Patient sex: M
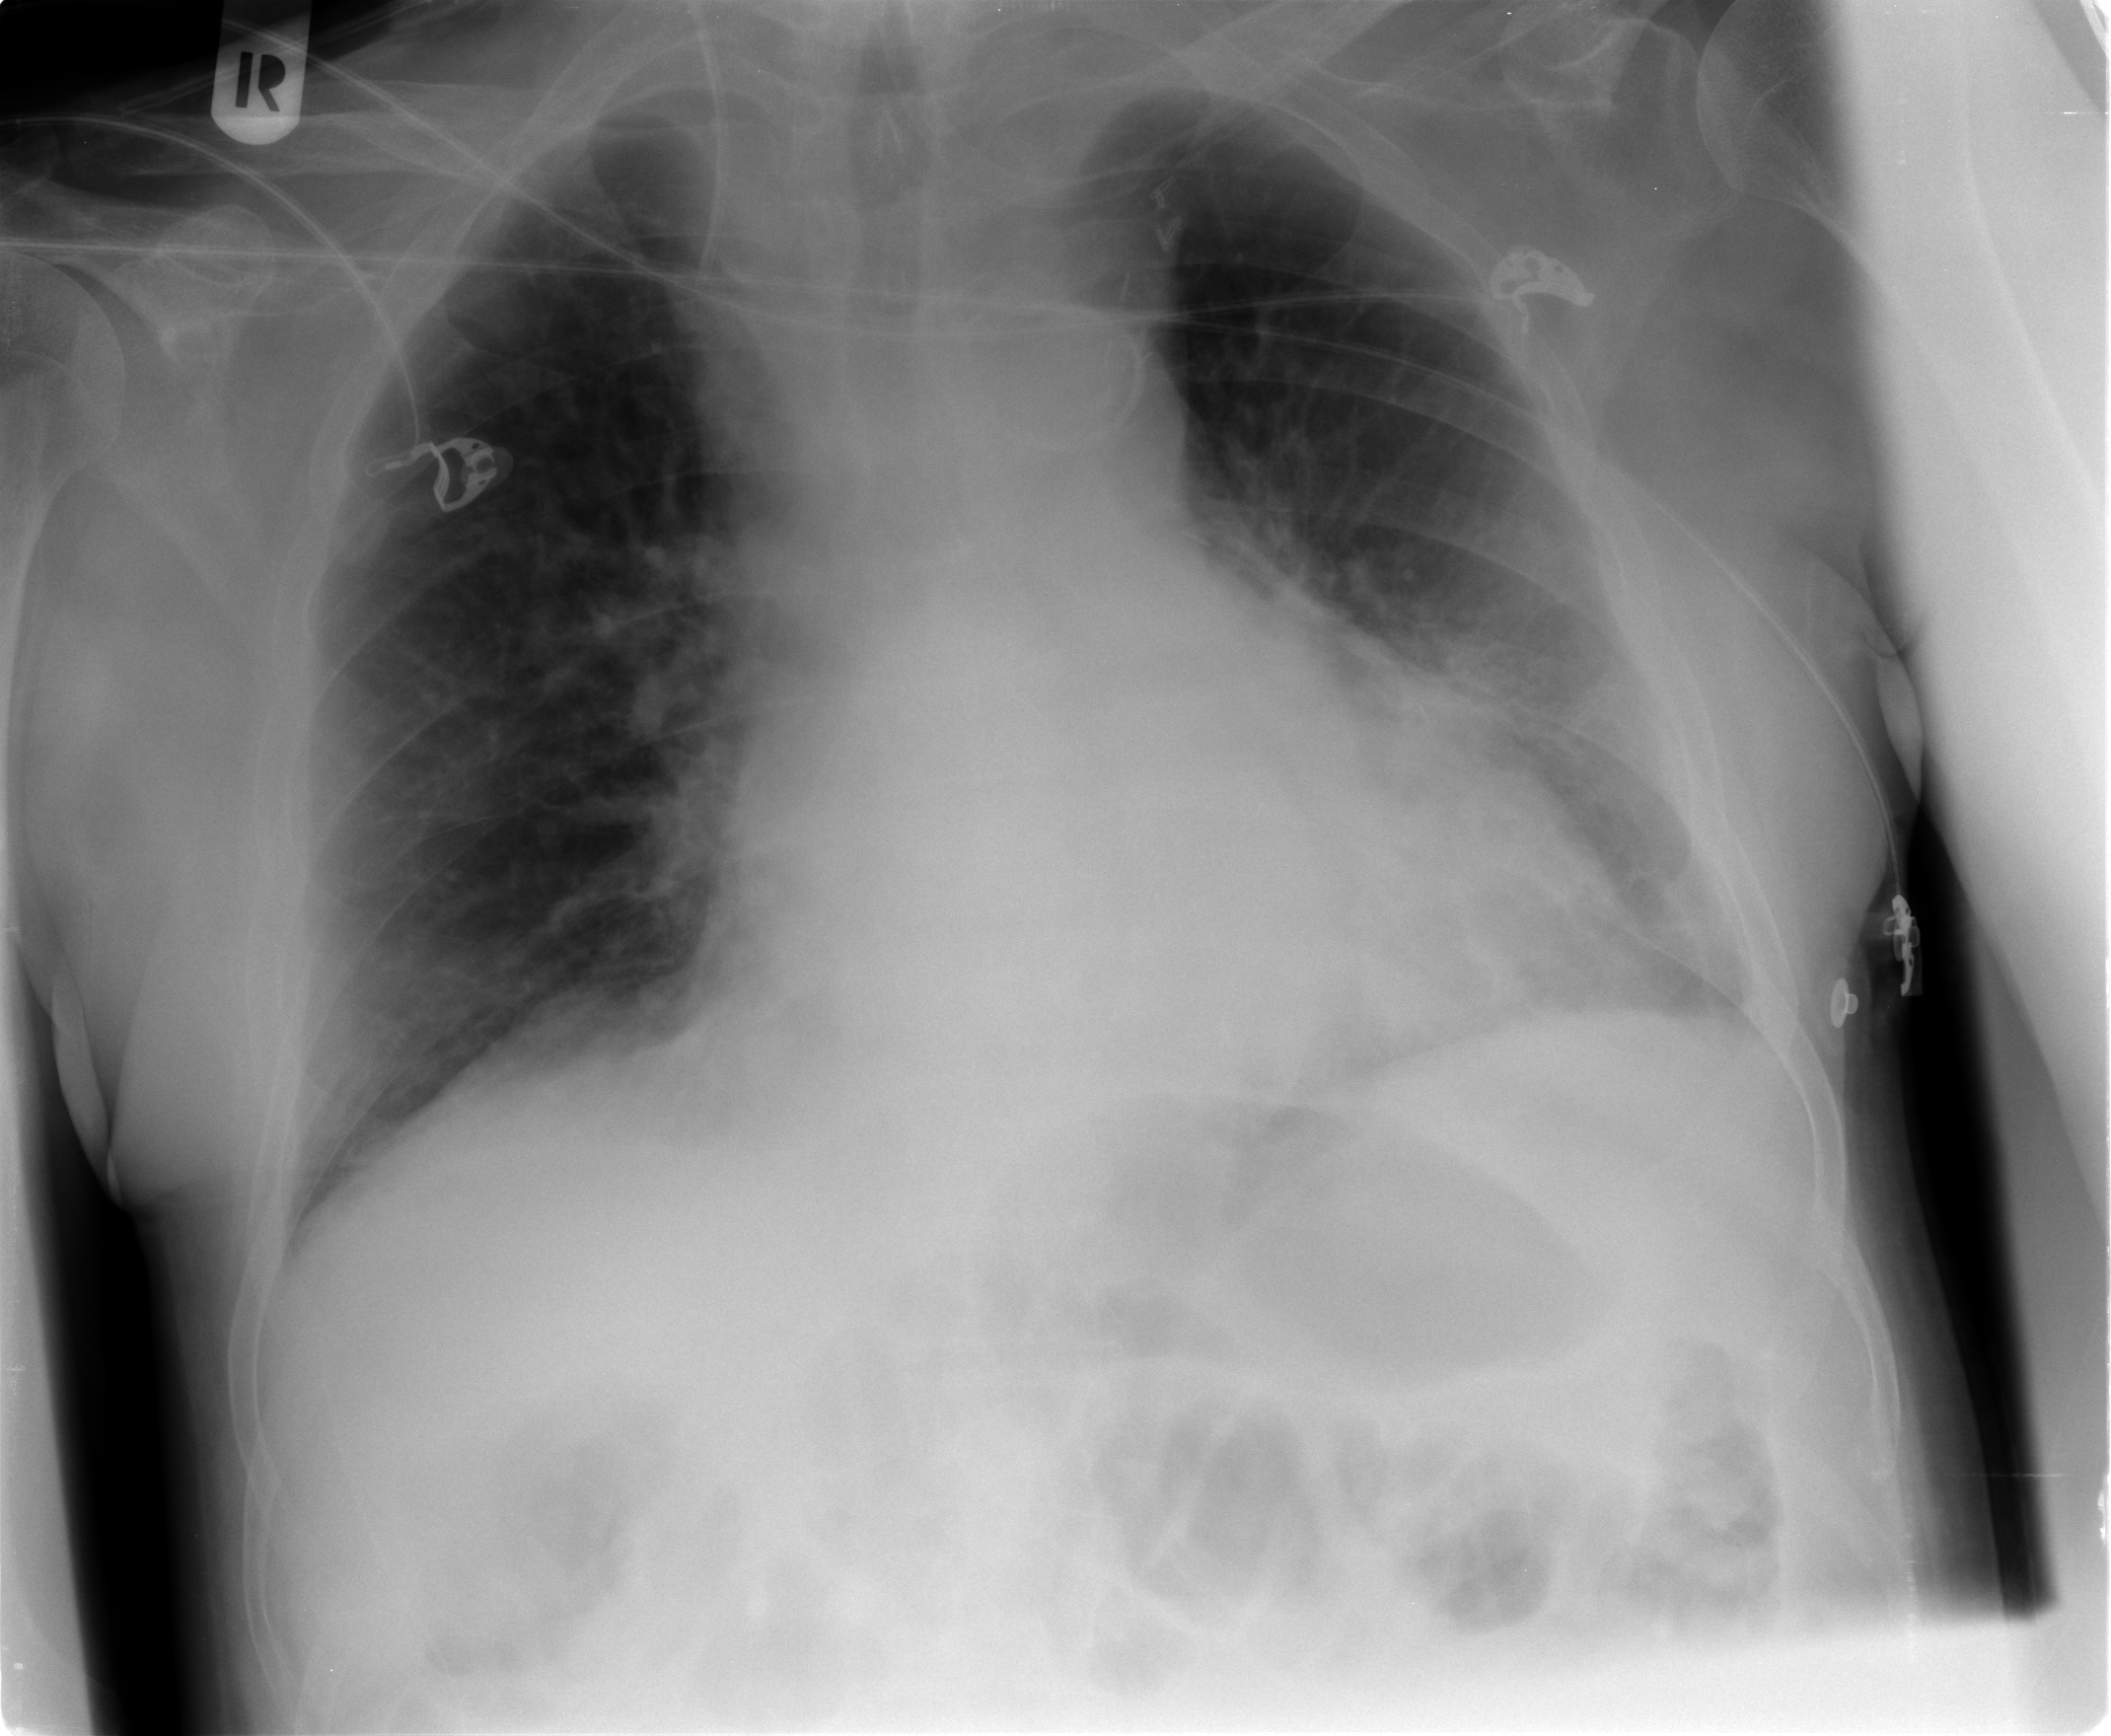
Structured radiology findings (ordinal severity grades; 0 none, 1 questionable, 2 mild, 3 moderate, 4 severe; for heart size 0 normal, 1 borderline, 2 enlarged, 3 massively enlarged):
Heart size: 2
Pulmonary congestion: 2
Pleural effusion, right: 1
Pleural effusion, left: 2
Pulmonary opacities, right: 1
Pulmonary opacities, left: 2
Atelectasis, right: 2
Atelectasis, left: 2